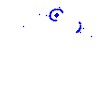
Particle: kaon